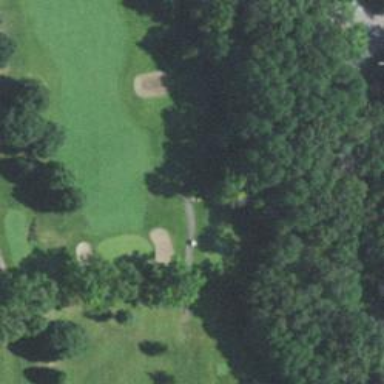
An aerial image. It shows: Golf cartpath that is also road path.